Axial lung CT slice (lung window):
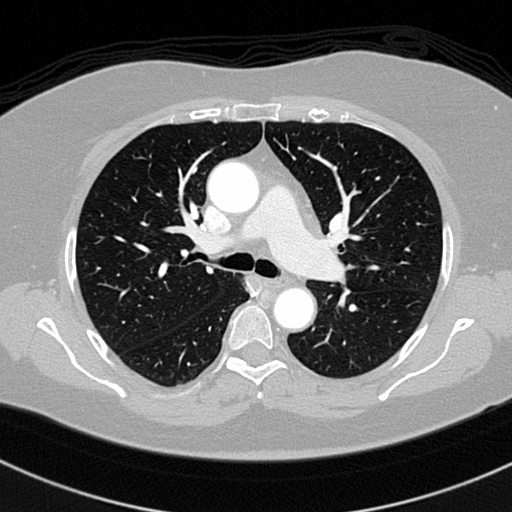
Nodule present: no